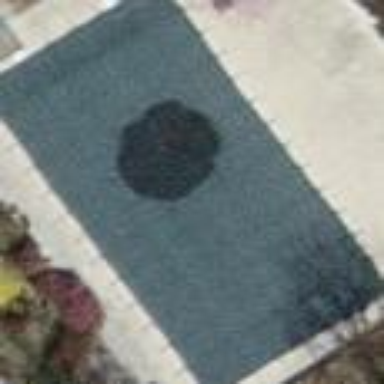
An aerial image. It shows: Swimming pool located in leisure land.